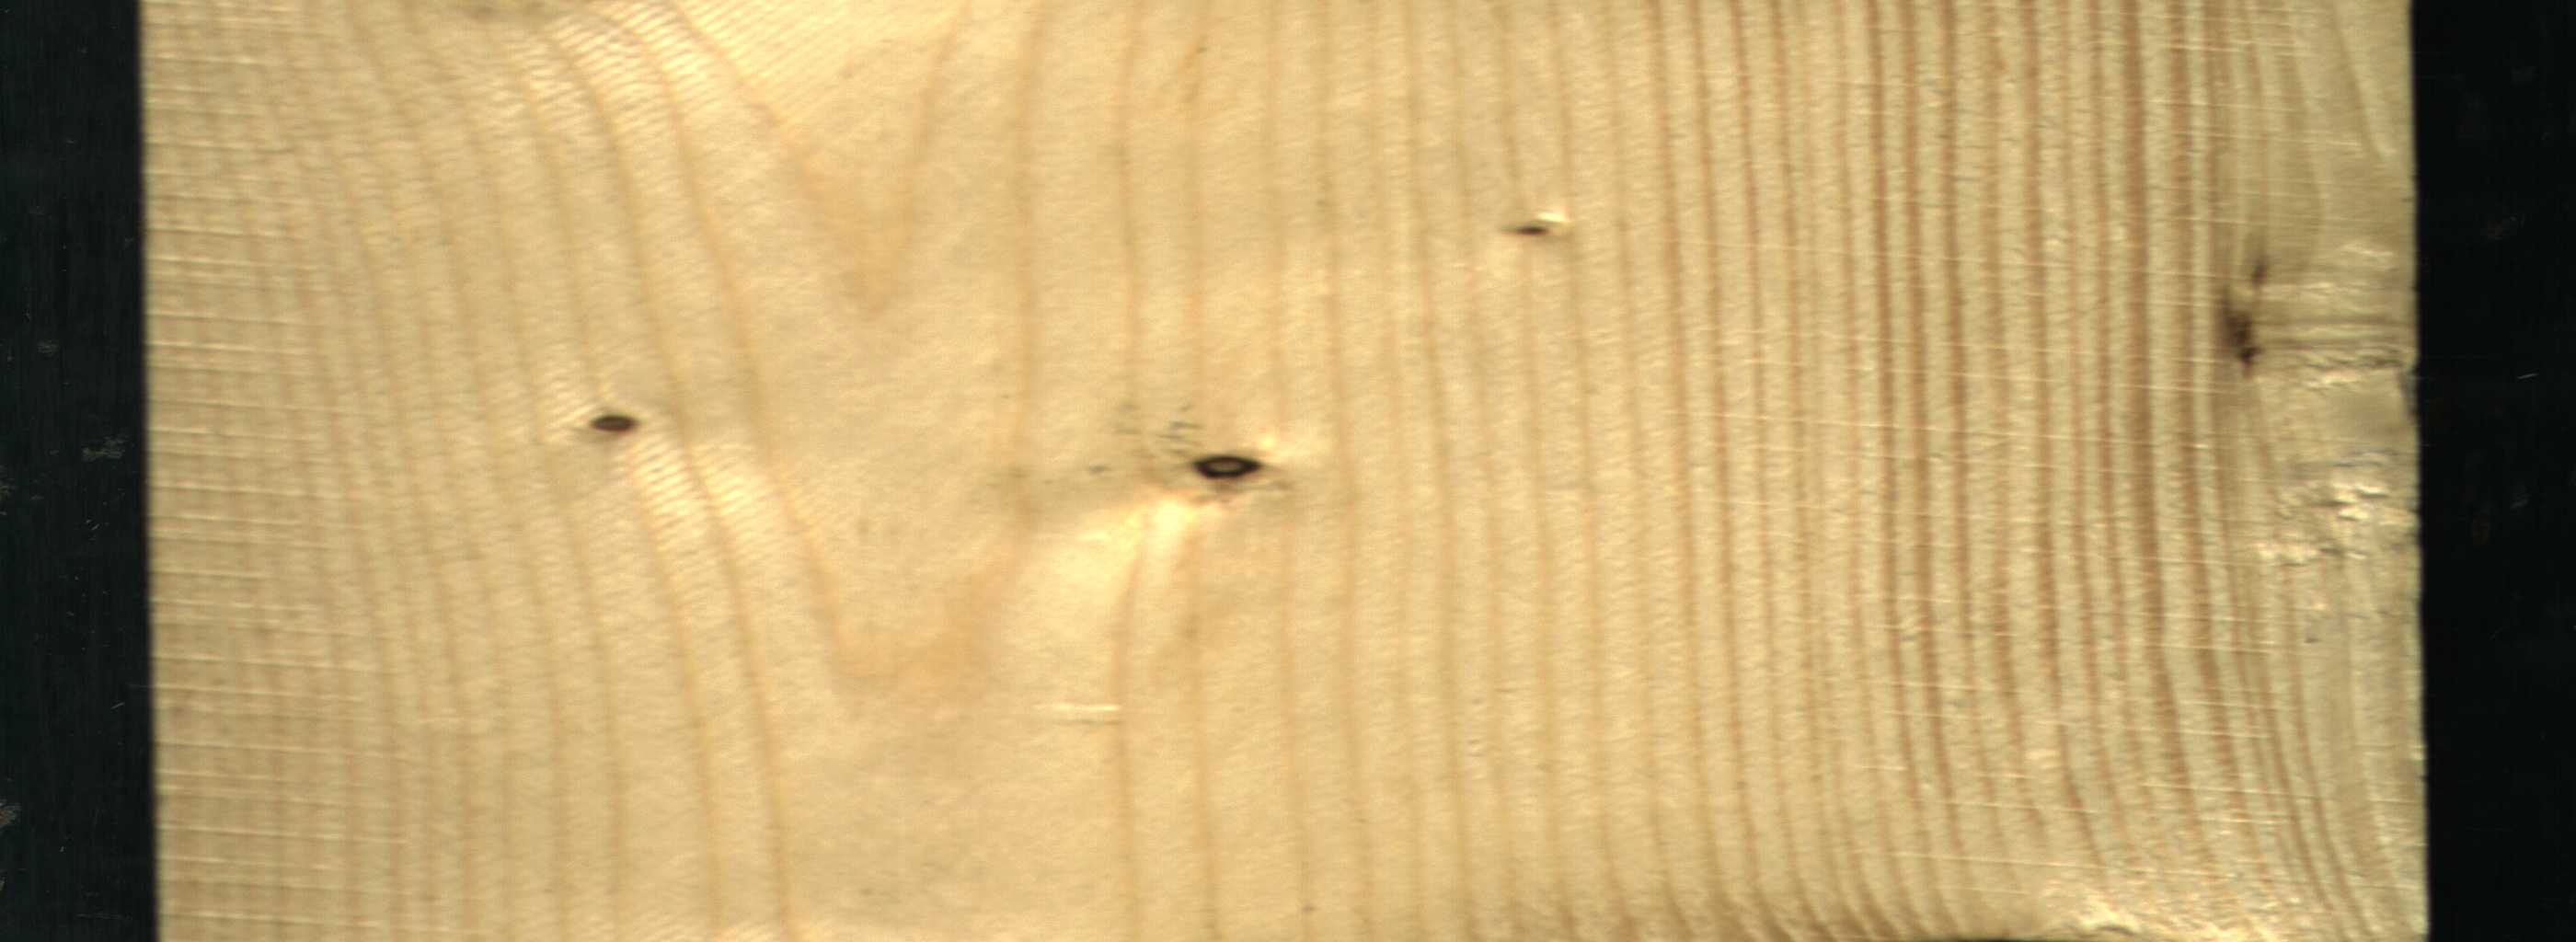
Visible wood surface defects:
resin
Dead_Knot
Dead_Knot
Dead_Knot